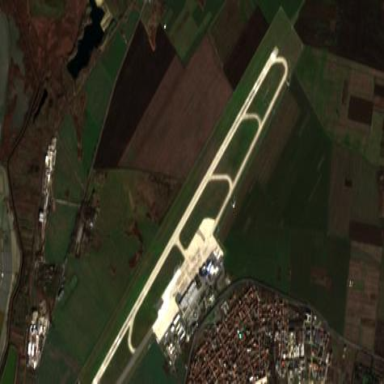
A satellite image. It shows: International airport.